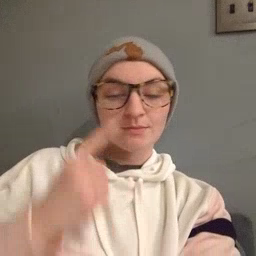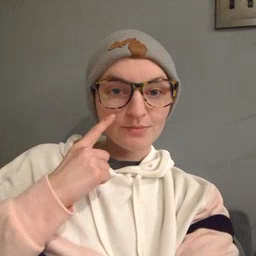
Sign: eye